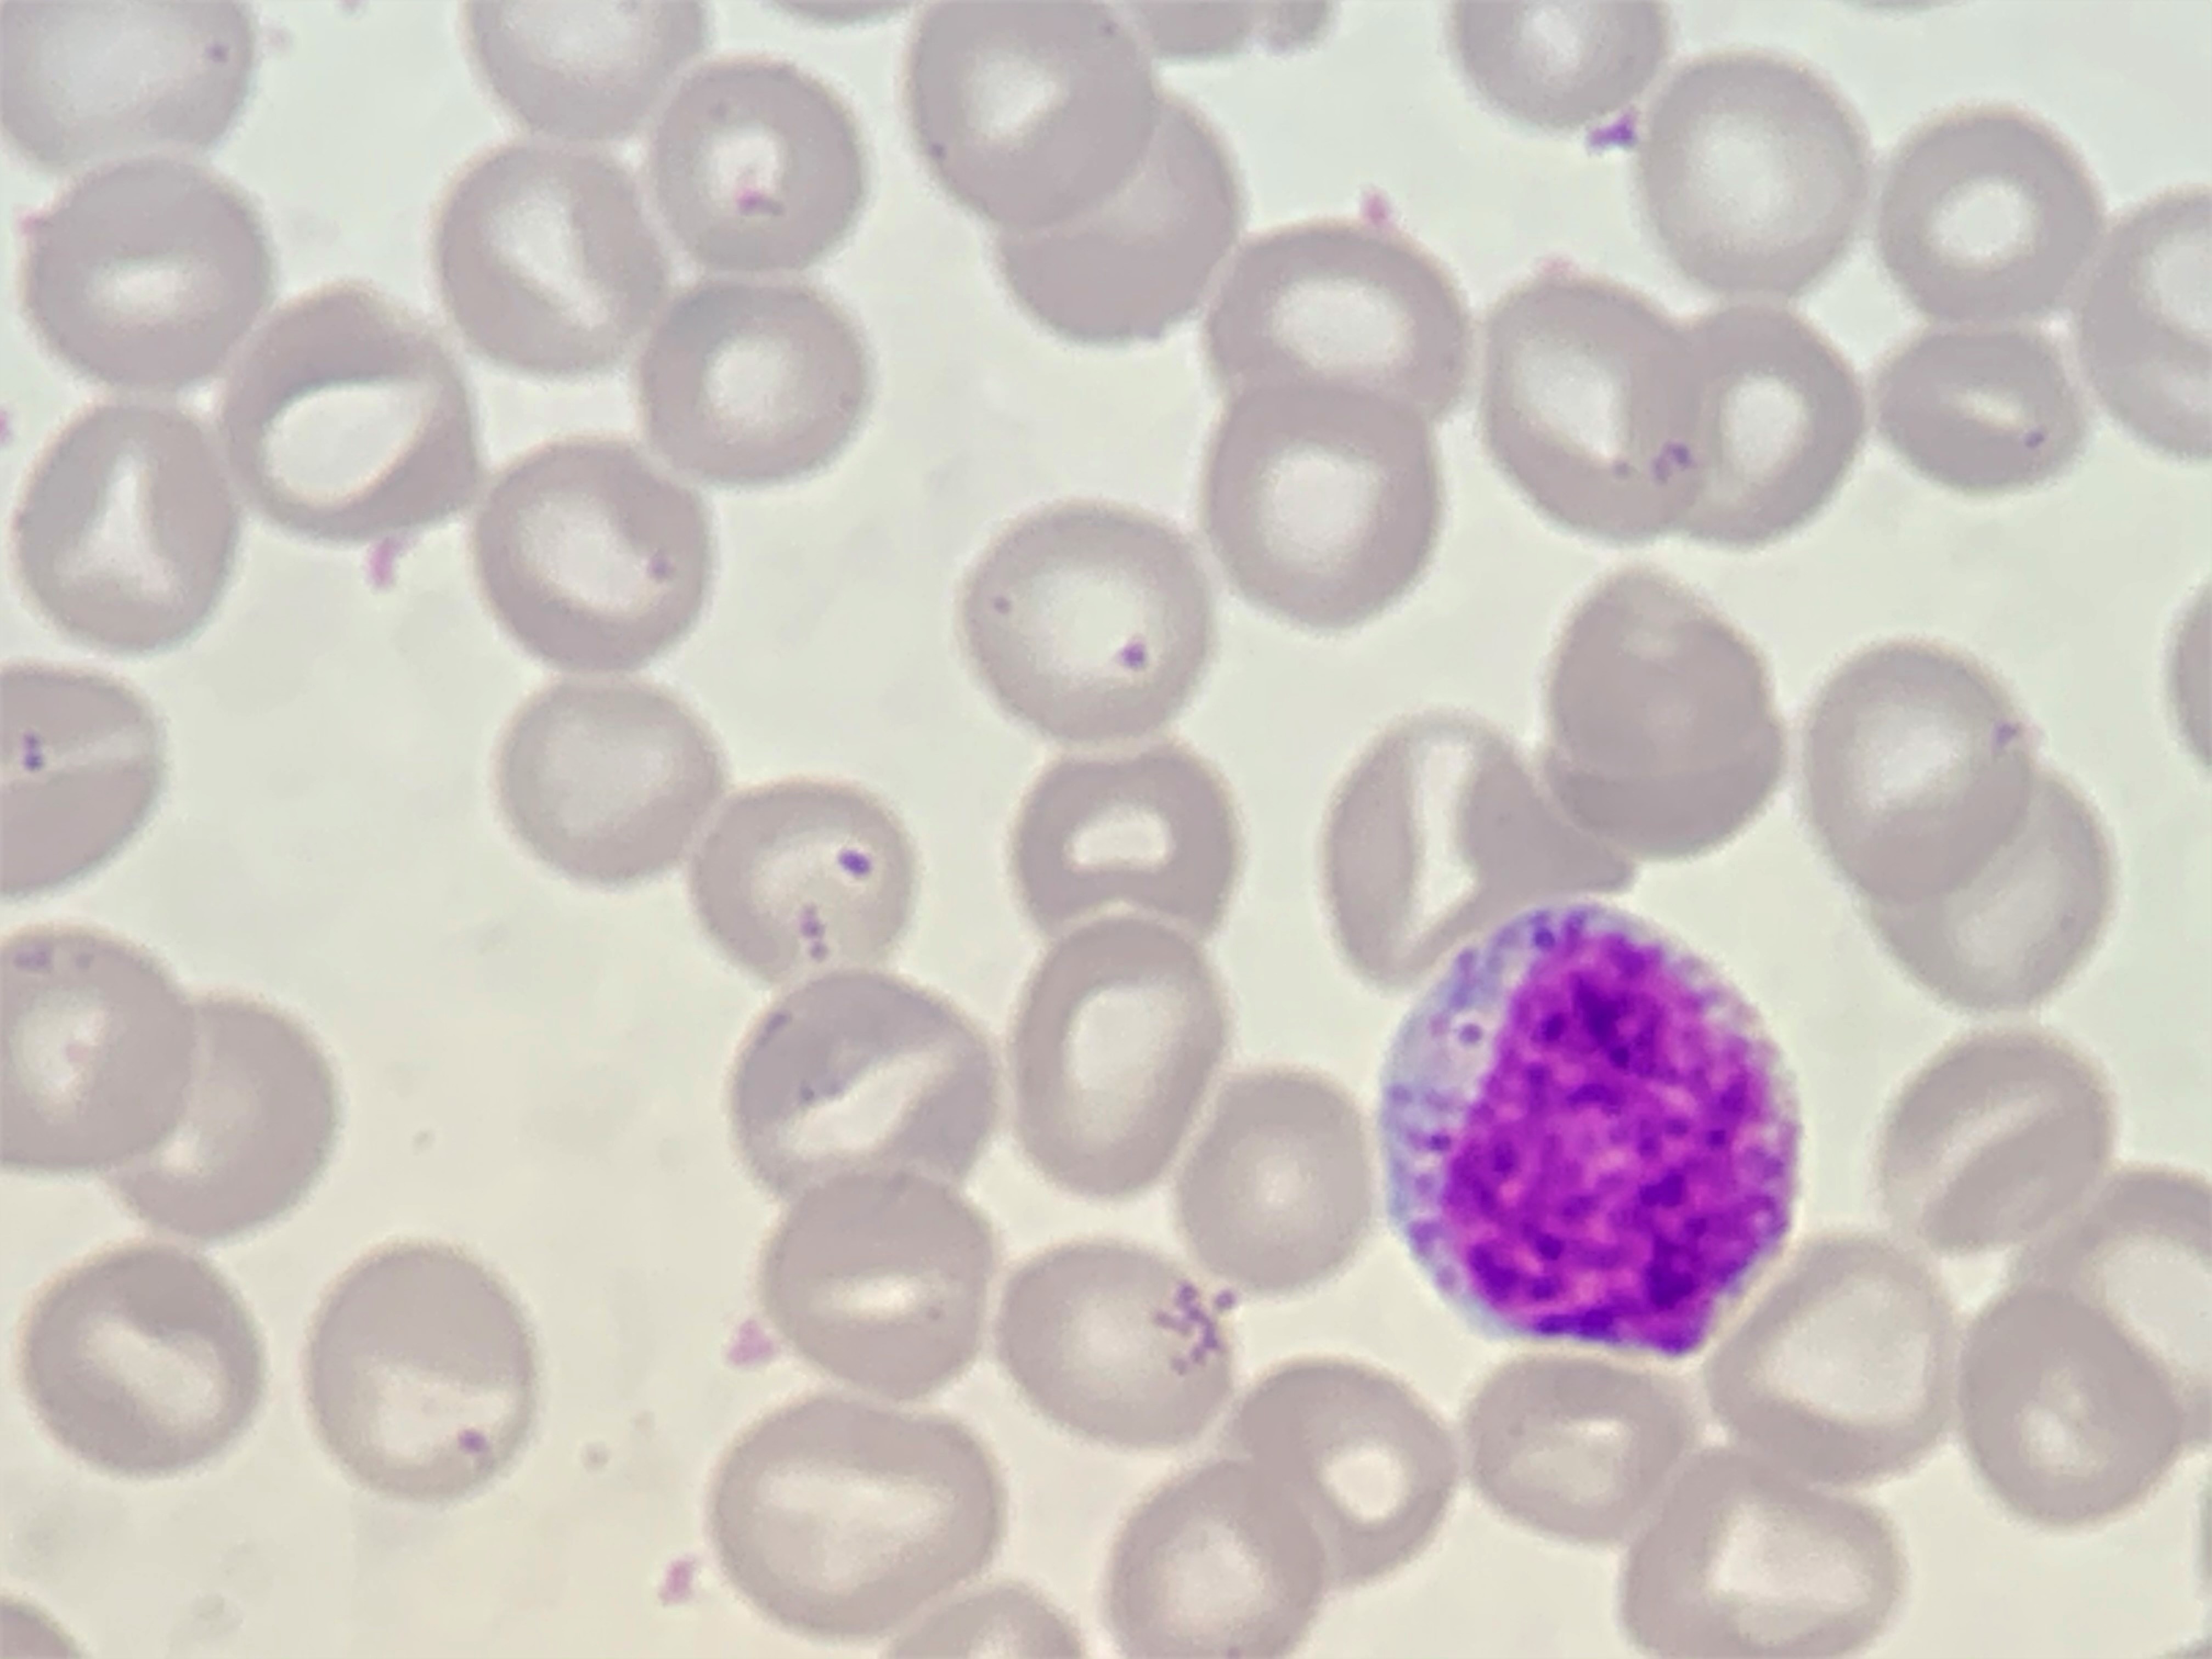
Cell type: MYELOCYTE